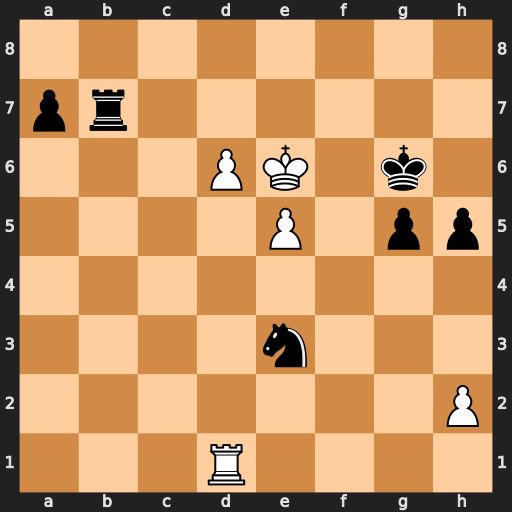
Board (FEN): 8/pr6/3PK1k1/4P1pp/8/4n3/7P/3R4
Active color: w
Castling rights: -
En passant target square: -
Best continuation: d7 Nxd1 d8=Q